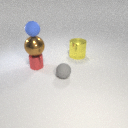
small red metal cylinder behind small gray rubber sphere